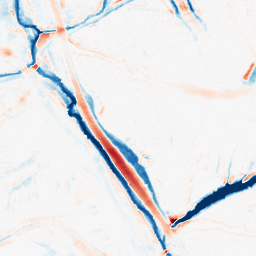
Category: morphological
Decomposition family: morphological
Decomposition parameters: operation: average
size: 10
Upsampling method: linear_exact
Upsampling parameters: scale: 8
Upsampling scale: 8